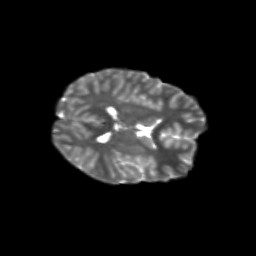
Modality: T2w
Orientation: axial
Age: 11
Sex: female
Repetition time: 9.512 s
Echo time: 0.089 s